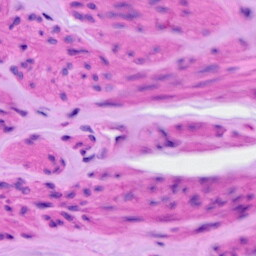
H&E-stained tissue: Ovarian